Question: I have used <URL> with text to google+ from my Android app.
However, when I try to post an image from my app's content provider, the image is showing up on my google+ page like this...

...and that is despite the intended image being displayed fine on the google+ app preview screen.
The code I am using to share is:
'''
String message = "My message";
Uri localImageUri = ContentUris.withAppendedId(DbContentProvider.CONTENT_URI_PRODUCTS, mProductId;
PlusShare.Builder builder = new PlusShare.Builder(getActivity());
builder.setText(message);
builder.addStream(localImageUri);
builder.setType("image/jpeg");
Intent shareIntent = builder.getIntent();
startActivityForResult(shareIntent, RC_GOOGLE_PLUS);
'''
...and, like I say, the image is successfully displayed on the final google+ page if the 'localImageUri' value is for a resource in my phone's Gallery - whereas the above placeholder image is shown if I set 'localImageUri' to a uri from my app's own content provider.
So I presume there must be an issue with my content provider, which is defined in my manifest as:
'''
<provider
android:name=".DbContentProvider"
android:authorities="com.example.provider"
android:exported="true"
android:grantUriPermissions="true" />
'''
So, could there be something missing from my manifefst - or even from my searchable.xml file:
'''
<?xml version="1.0" encoding="utf-8"?>
<searchable xmlns:android="http://schemas.android.com/apk/res/android"
android:label="@string/app_name"
android:hint="@string/search_hint"
android:searchSuggestAuthority="com.example.provider"
android:searchSuggestIntentAction="android.intent.action.VIEW"
android:searchSuggestIntentData="content://com.example.provider/suggest"
android:searchSuggestThreshold="3"
android:includeInGlobalSearch="true"
android:searchSettingsDescription="@string/search_settings_description"
android:queryAfterZeroResults="true"
android:voiceSearchMode="showVoiceSearchButton" >
</searchable>
'''
If not, then what could the problem be?
(Following CommonsWare's comment)
Exceptions were indeed thrown by the Google+ library because as well doing a query on the '_data' column (which existed), the Google+ API was also looking for columns that didn't exist - namely, 'datetaken', 'date_added', 'date_modified'.
So I have added these columns to my database table - adding them all as 'text' columns with recent millis values such as ''1419379390000'' (ref <URL> but I still get the same placeholder image being displayed on my Google+ page.
So I added some logging code to the 'query()' method of my 'DbContentProvider' class and when google+ does its single-column query for 'datetaken', the value returned in the cursor is indeed 1419379390000. However, the value returned for the (separate) '_data' query is 'null'.
I'm not sure why the google API queries the '_data' column (because I do not need to call it in my code when I retrieve the image from the database in order to show in on the UI - instead, I call...
'''
Uri localImageUri = ContentUris.withAppendedId(DbContentProvider.CONTENT_URI_PRODUCTS, mProductId);
InputStream in = cr.openInputStream(localImageUri);
Bitmap img = BitmapFactory.decodeStream(in);
imageView.setImageBitmap(img);
'''
...but presumably the null in my cursor for the '_data' value is the problem. Not sure where to start to address this, though??
Here is the LogCat output. So, when I click my g+ button...
'''
12-30 21:45:34.344: D/DbContentProvider(24633): getType(content://com.example.provider/products/1668)
12-30 21:45:34.534: D/DbContentProvider(24633): getType(content://com.example.provider/products/1668)
12-30 21:45:34.544: D/DbContentProvider(24633): openFile(content://com.example.provider/products/1668, r)
12-30 21:45:34.584: D/DbContentProvider(24633): openFile(content://com.example.provider/products/1668, r)
12-30 21:45:34.604: D/DbContentProvider(24633): openFile(content://com.example.provider/products/1668, r)
12-30 21:45:34.604: D/DbContentProvider(24633): openFile(content://com.example.provider/products/1668, r)
12-30 21:45:34.624: D/DbContentProvider(24633): openFile(content://com.example.provider/products/1668, r)
'''
...that brings up the g+ screen for customising the share message (which, I confirm, does include the image from my content provider). So I then click the Share button on the g+ screen and the LogCat output is...
'''
12-30 21:45:57.526: D/DbContentProvider(24633): openFile(content://com.example.provider/products/1668, r)
12-30 21:45:57.576: D/DbContentProvider(24633): getType(content://com.example.provider/products/1668)
12-30 21:45:57.576: D/DbContentProvider(24633): DbContentProvider - query(content://com.example.provider/products/1668)
12-30 21:45:57.576: D/DbContentProvider(24633): - projection: {"datetaken"}
12-30 21:45:57.576: D/DbContentProvider(24633): - selection: null
12-30 21:45:57.576: D/DbContentProvider(24633): - selectionArgs: null
12-30 21:45:57.576: D/DbContentProvider(24633): - sortOrder: null
12-30 21:45:57.576: D/DbContentProvider(24633): SQL (without selectionArgs): SELECT datetaken FROM products WHERE (_id = 1668) LIMIT 1
12-30 21:45:57.596: D/DbContentProvider(24633): returned value: 1419379390000
12-30 21:45:57.596: D/DbContentProvider(24633): cursor count: 1
12-30 21:46:03.642: D/DbContentProvider(24633): getType("content://com.example.provider/products/1668") - returns "vnd.android.cursor.item/vnd.example.elemental"
'''
Here is my manifest in full:
'''
<?xml version="1.0" encoding="utf-8"?>
<manifest xmlns:android="http://schemas.android.com/apk/res/android"
package="com.example"
android:versionCode="10"
android:versionName="0.10" >
<uses-sdk
android:minSdkVersion="11"
android:targetSdkVersion="20" />
<uses-permission android:name="android.permission.INTERNET" />
<uses-permission android:name="android.permission.ACCESS_NETWORK_STATE" />
<uses-permission android:name="android.permission.WRITE_EXTERNAL_STORAGE" />
<uses-permission android:name="android.permission.GET_ACCOUNTS" />
<uses-permission android:name="android.permission.USE_CREDENTIALS" />
<uses-permission android:name="android.permission.WAKE_LOCK" />
<uses-permission android:name="com.google.android.c2dm.permission.RECEIVE" />
<permission
android:name="com.example.permission.C2D_MESSAGE"
android:protectionLevel="signature" />
<uses-permission android:name="com.example.permission.C2D_MESSAGE" />
<uses-permission android:name="com.android.vending.BILLING" />
<application
android:name=".MyApplication"
android:allowBackup="true"
android:icon="@drawable/ic_launcher"
android:label="@string/app_name"
android:theme="@style/AppTheme" >
<meta-data
android:name="com.google.android.gms.version"
android:value="@integer/google_play_services_version" />
<receiver
android:name=".GcmBroadcastReceiver"
android:permission="com.google.android.c2dm.permission.SEND" >
<intent-filter>
<action android:name="com.google.android.c2dm.intent.RECEIVE" />
<category android:name="com.example" />
</intent-filter>
</receiver>
<service android:name=".GcmIntentService" />
<provider
android:name=".DbContentProvider"
android:authorities="com.example.provider"
android:exported="false"
android:grantUriPermissions="false" >
<grant-uri-permission android:pathPrefix="/products" />
</provider>
<activity
android:name="com.google.android.gms.ads.AdActivity"
android:configChanges="keyboard|keyboardHidden|orientation|screenLayout|uiMode|screenSize|smallestScreenSize"
android:theme="@android:style/Theme.Translucent" >
<meta-data
android:name="com.google.android.gms.version"
android:value="@integer/google_play_services_version" />
</activity>
<activity
android:name=".SplashActivity"
android:label="@string/app_name"
android:launchMode="singleTop" >
<intent-filter android:label="@string/app_name_short">
<action android:name="android.intent.action.MAIN" />
<category android:name="android.intent.category.LAUNCHER" />
</intent-filter>
</activity>
<activity
android:name=".LoginActivity"
android:label="@string/title_activity_login"
android:windowSoftInputMode="stateHidden" >
</activity>
<activity
android:name=".HomeActivity"
android:label="@string/app_name_short"
android:windowSoftInputMode="adjustPan" >
<meta-data
android:name="android.app.default_searchable"
android:value=".SearchResultsActivity" />
</activity>
<activity
android:name=".SearchResultsActivity"
android:label="@string/app_name_short"
android:launchMode="singleTop"
android:parentActivityName=".HomeActivity"
android:windowSoftInputMode="stateHidden" >
<intent-filter>
<action android:name="android.intent.action.SEARCH" />
</intent-filter>
<meta-data
android:name="android.support.PARENT_ACTIVITY"
android:value=".HomeActivity" />
<meta-data
android:name="android.app.searchable"
android:resource="@xml/searchable" />
<meta-data
android:name="android.app.default_searchable"
android:value=".SearchResultsActivity" />
</activity>
<activity
android:name=".SingleShoppingListActivity"
android:label="@string/shopping_list"
android:parentActivityName=".HomeActivity" >
<meta-data
android:name="android.support.PARENT_ACTIVITY"
android:value=".HomeActivity" />
</activity>
<activity
android:name=".SingleProductActivity"
android:label="@string/shopping_list_item"
android:parentActivityName=".HomeActivity" >
<meta-data
android:name="android.support.PARENT_ACTIVITY"
android:value=".HomeActivity" />
</activity>
<activity
android:name=".InfoMenuActivity"
android:label="@string/why_gmo_free"
android:parentActivityName=".HomeActivity" >
<meta-data
android:name="android.support.PARENT_ACTIVITY"
android:value=".HomeActivity" />
</activity>
<activity
android:name=".InfoContentActivity"
android:label="@string/why_gmo_free"
android:parentActivityName=".InfoMenuActivity" >
<meta-data
android:name="android.support.PARENT_ACTIVITY"
android:value=".InfoMenuActivity" />
</activity>
<activity
android:name=".SettingsActivity"
android:label="@string/settings"
android:parentActivityName=".HomeActivity" >
<meta-data
android:name="android.support.PARENT_ACTIVITY"
android:value=".HomeActivity" />
</activity>
<activity
android:name=".TwitterCallbackActivity"
android:label="@string/app_name" >
<intent-filter>
<action android:name="android.intent.action.VIEW" />
<category android:name="android.intent.category.DEFAULT" />
<category android:name="android.intent.category.BROWSABLE" />
<data
android:host="twitter"
android:scheme="oauth" />
</intent-filter>
</activity>
<activity
android:name=".DummyActivity"
android:label="@string/title_activity_dummy" >
</activity>
<activity
android:name=".SmartSearchResultsActivity"
android:label="@string/app_name_short"
android:parentActivityName=".SearchResultsActivity"
android:windowSoftInputMode="stateHidden" >
<intent-filter>
<action android:name="android.intent.action.SEARCH" />
</intent-filter>
<meta-data
android:name="android.support.PARENT_ACTIVITY"
android:value=".SearchResultsActivity" />
<meta-data
android:name="android.app.searchable"
android:resource="@xml/searchable" />
<meta-data
android:name="android.app.default_searchable"
android:value=".SearchResultsActivity" />
</activity>
<activity
android:name=".WebViewActivity"
android:label="@string/app_name_short"
android:parentActivityName=".HomeActivity" >
<meta-data
android:name="android.support.PARENT_ACTIVITY"
android:value=".HomeActivity" />
</activity>
<activity
android:name=".UpgradeActivity"
android:label="@string/upgrade_to_pro_qm" >
</activity>
</application>
</manifest>
'''
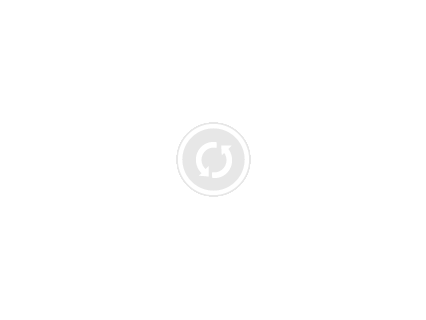
Answer: This is an interesting problem. If your 'ContentProvider' is exported (which is not entirely clear in the question -- it seems to be in the first snippet you posted, but not in the full AndroidManifest.xml added later) what you're doing work. Not sure why it doesn't.
In any case, you can certainly share any image file to the Google+ app by means of a <URL>:
> FileProvider is a special subclass of ContentProvider that facilitates
secure sharing of files associated with an app by creating a
'content://' Uri for a file instead of a 'file:///' Uri.
Therefore, if your image is actually a file under 'getFilesDir()' (very likely) or can be at least moved there, then you can apply this solution.
First you must define the provider in your AndroidManifest.xml file:
'''
<provider
android:name="android.support.v4.content.FileProvider"
android:authorities="com.example.testshare.fileprovider"
android:grantUriPermissions="true"
android:exported="false">
<meta-data
android:name="android.support.FILE_PROVIDER_PATHS"
android:resource="@xml/filepaths" />
</provider>
'''
Then this file in 'res\xml\filepaths.xml':
'''
<?xml version="1.0" encoding="utf-8"?>
<paths>
<files-path name="shared_images" path="shared_images/" />
</paths>
'''
Then, to share an image file, first make sure it's in the path specified above (i.e. 'shared_images' under 'getFilesDir()' -- you don't need the 'WRITE_EXTERNAL_STORAGE' permission to copy if there because this location is inside your own app's private storage area). Then build the share intent as follows:
'''
File file = getImageFileToShare();
Uri fileUri = FileProvider.getUriForFile(this, "com.example.testshare.fileprovider", file);
Intent intent = new Intent(Intent.ACTION_SEND);
intent.putExtra(Intent.EXTRA_STREAM, fileUri);
intent.setType("image/png");
intent.addFlags(Intent.FLAG_GRANT_READ_URI_PERMISSION);
startActivity(intent);
'''
(Make sure the authority specified in the 'getUriForFile()' method matches the one in the manifest).
This will produce a 'content://' Uri (like 'content://com.example.testshare.fileprovider/shared_images/img1.png' that the Google+ app will be able to access, and thus include in the post).